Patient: sex M, age 57
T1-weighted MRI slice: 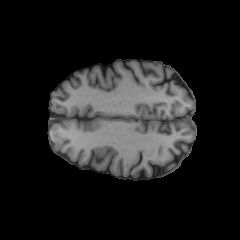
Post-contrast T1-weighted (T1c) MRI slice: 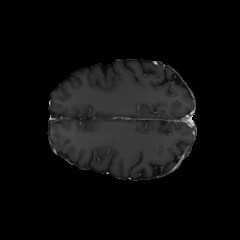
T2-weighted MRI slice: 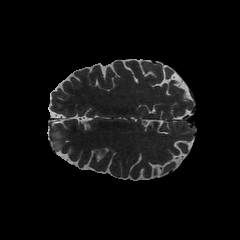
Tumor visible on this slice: yes
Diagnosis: Oligodendroglioma, IDH-mutant, 1p/19q-codeleted
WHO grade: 2